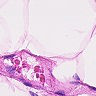
Metastatic tissue present: no